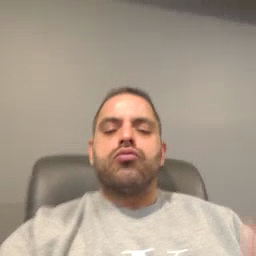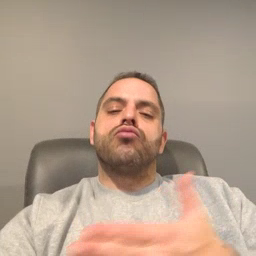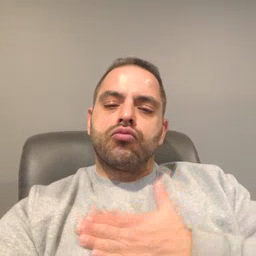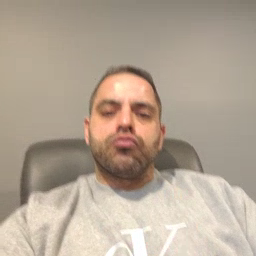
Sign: minemy